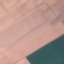
Land use / land cover: AnnualCrop